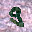
Label: 9